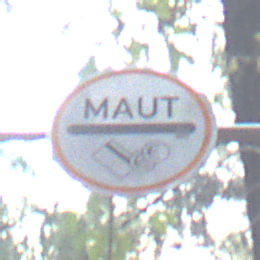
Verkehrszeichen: MautflichtigeStrecke
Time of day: SunriseSunset
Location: Outdoor (Nature)
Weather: NotSpecified
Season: Autumn
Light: Natural